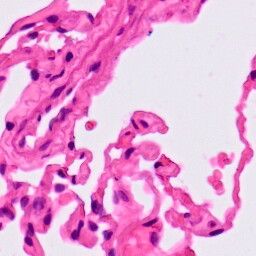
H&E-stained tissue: Lung